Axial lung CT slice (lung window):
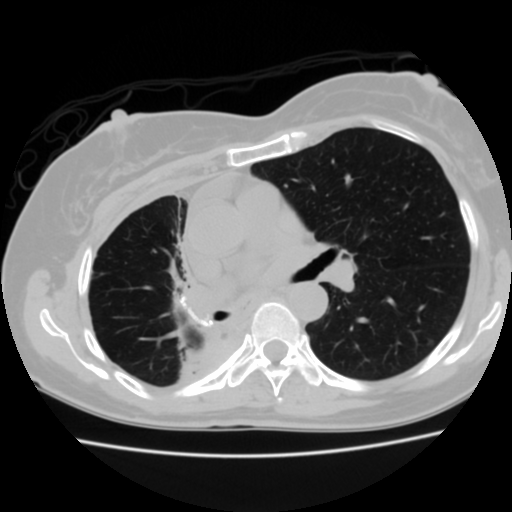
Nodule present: yes
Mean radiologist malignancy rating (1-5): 3